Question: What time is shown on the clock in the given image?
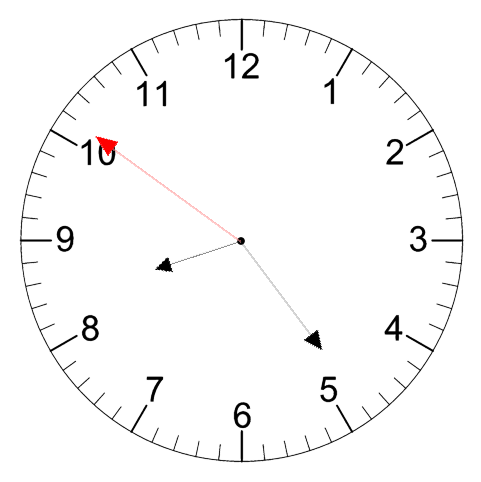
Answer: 08:23:51